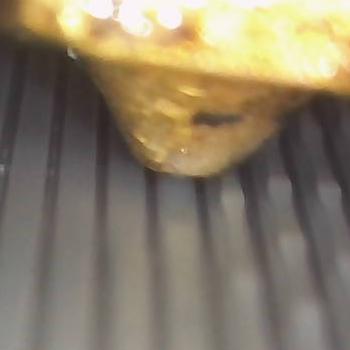
Flow rate: 33%